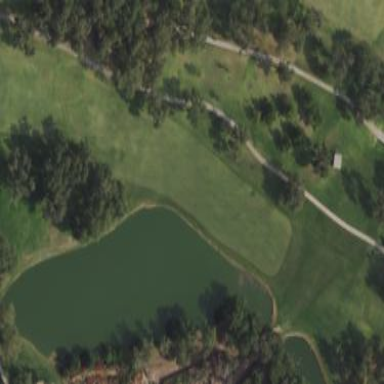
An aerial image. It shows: Golf course feature - pond classified as lateral water hazard.